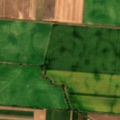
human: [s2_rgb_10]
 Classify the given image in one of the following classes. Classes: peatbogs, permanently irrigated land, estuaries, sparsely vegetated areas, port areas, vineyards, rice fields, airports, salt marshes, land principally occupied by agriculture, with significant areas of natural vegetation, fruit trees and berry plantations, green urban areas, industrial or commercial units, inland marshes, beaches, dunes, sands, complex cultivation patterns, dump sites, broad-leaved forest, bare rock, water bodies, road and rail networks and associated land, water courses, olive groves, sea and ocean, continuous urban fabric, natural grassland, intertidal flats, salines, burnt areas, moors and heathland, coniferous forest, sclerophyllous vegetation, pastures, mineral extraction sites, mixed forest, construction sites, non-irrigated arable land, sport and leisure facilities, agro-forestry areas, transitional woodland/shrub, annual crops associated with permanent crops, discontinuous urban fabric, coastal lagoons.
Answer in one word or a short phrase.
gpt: non-irrigated arable land